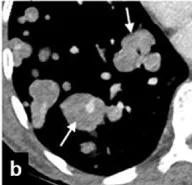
Serial axial chest CT within one month showing aneurysmal dilatation and developing soft tissue masses surrounding the previously seen tumor emboli in the peripheral branches of right pulmonary arteries (arrows).
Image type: radiology (ct)